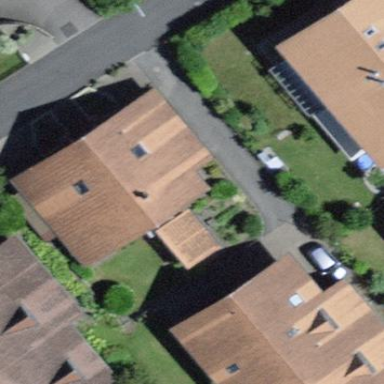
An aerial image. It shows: Residential building.